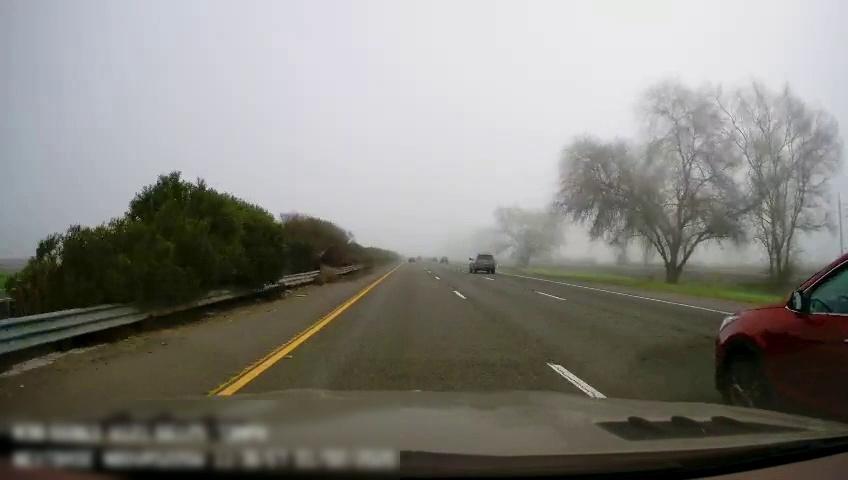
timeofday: Day
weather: Sunny
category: Drivable Space
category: Vehicles | SUV
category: Vehicles | SUV
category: Lanes | Current Lane
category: Lanes | Current Lane
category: Lanes | Alternate Lane
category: Lanes | Alternate Lane